Interaction volume radius: 10 \u00c5
Interaction volume height: 20 \u00c5
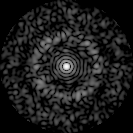
Disorder parameter: 0.8399